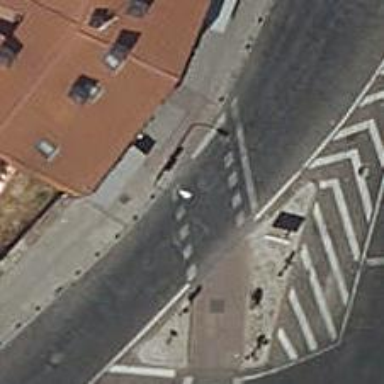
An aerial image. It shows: Crossing with traffic signals.